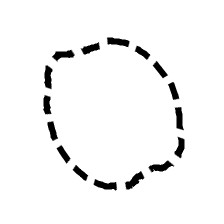
Shape: circle